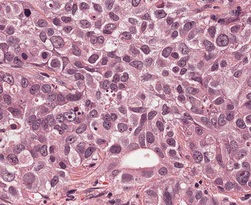
Tumor epithelial tissue: yes
Tumor-associated stroma tissue: yes
Normal tissue: no